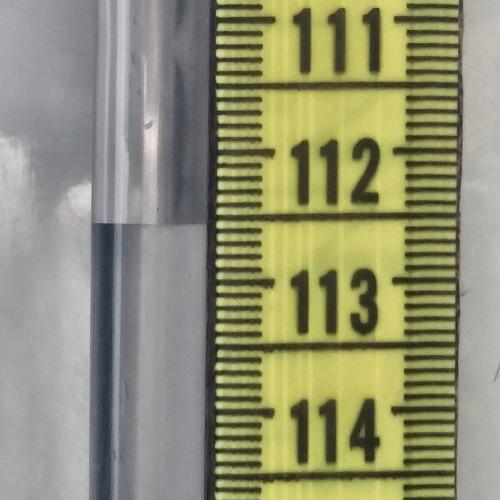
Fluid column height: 112.6 cm